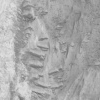
Atmospheric dust classification: not_dusty